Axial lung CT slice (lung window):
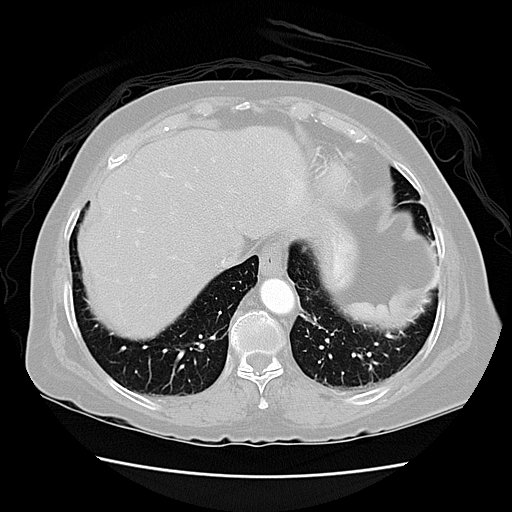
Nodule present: no